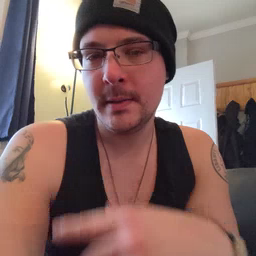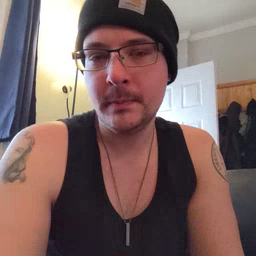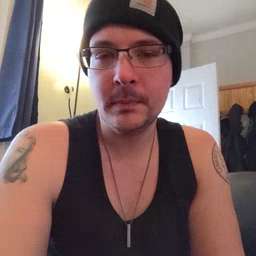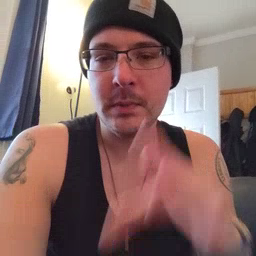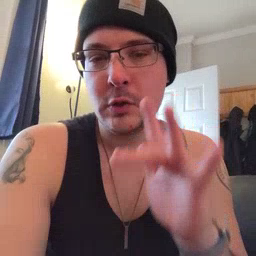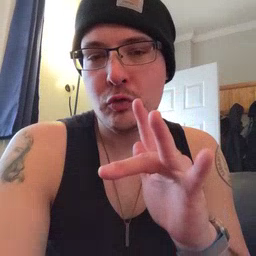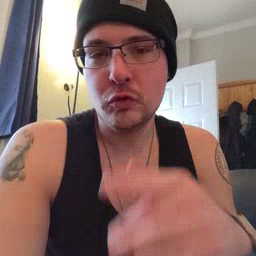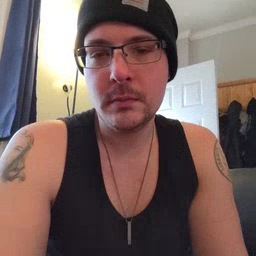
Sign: touch